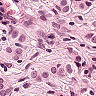
Metastatic tissue present: yes